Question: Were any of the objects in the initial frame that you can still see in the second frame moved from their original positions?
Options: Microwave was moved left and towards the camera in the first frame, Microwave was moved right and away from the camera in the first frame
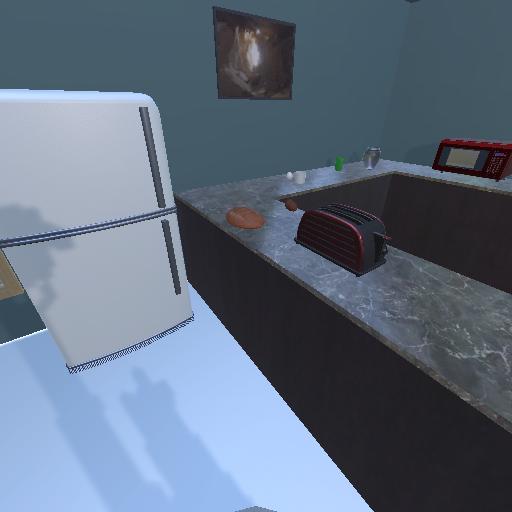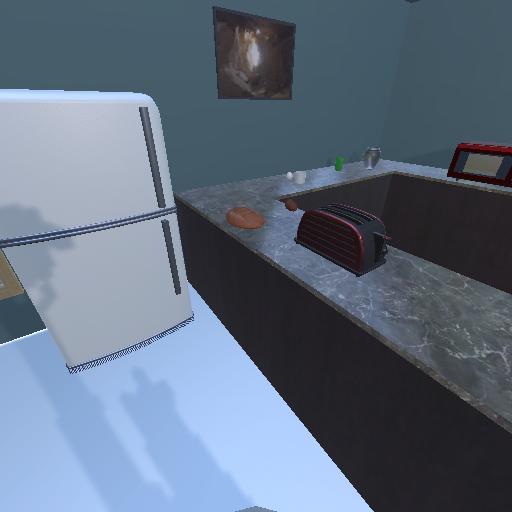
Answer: Microwave was moved left and towards the camera in the first frame